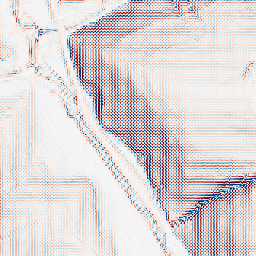
Category: wavelet
Decomposition family: wavelet_dwt
Decomposition parameters: wavelet: haar
level: 2
Upsampling method: sinc_blackman
Upsampling parameters: scale: 2
kernel_size: 16
Upsampling scale: 2